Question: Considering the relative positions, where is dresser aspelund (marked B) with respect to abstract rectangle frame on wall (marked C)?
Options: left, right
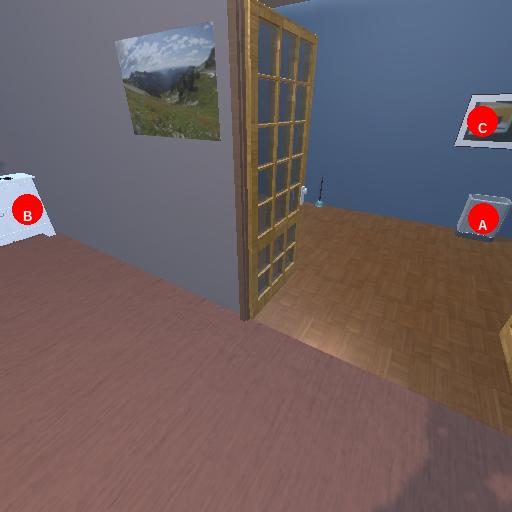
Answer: left